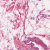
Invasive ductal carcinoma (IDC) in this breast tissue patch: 0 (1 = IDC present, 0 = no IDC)